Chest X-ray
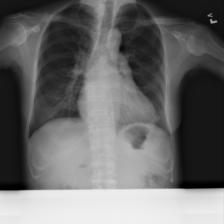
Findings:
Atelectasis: negative
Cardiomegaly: positive
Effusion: negative
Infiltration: negative
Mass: negative
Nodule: negative
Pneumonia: negative
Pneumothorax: negative
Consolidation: negative
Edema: negative
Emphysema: negative
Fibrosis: negative
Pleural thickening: negative
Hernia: negative